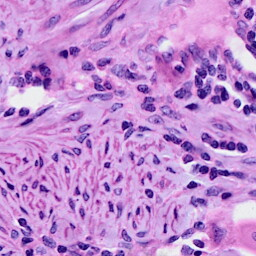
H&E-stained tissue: Cervix